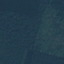
Land use / land cover class: Forest